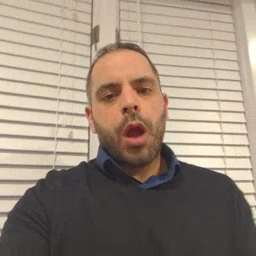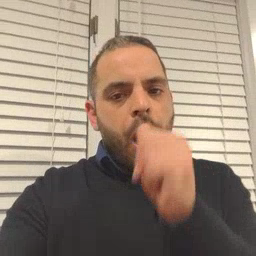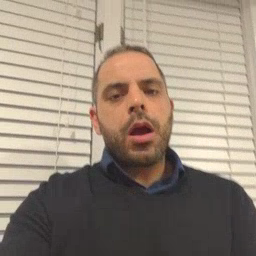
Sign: nuts